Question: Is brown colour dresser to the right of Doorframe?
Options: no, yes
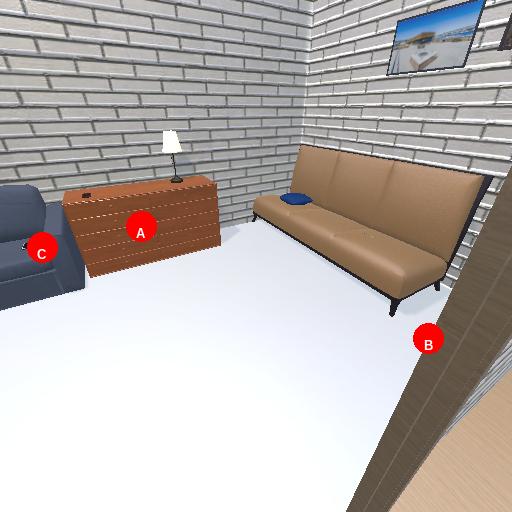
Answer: no